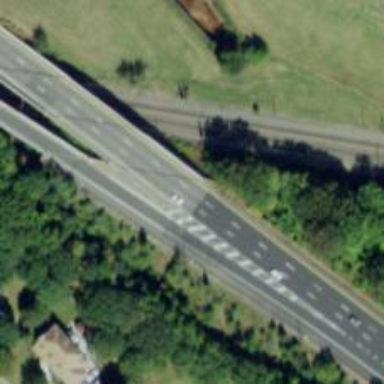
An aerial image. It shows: Urban freeway expressway bridge crossing over the motorway.